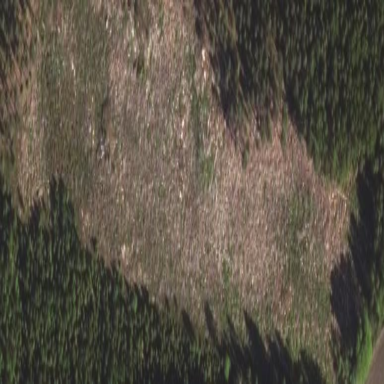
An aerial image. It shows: Clearcut area created by human activity.